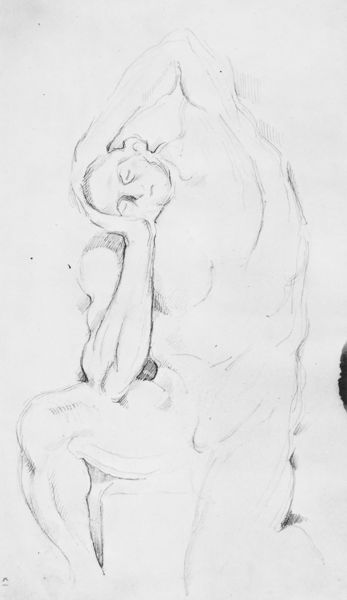
Titel: nach l’Écorché (Skizzenbuch A.I.C. S.11)
Künstler: Paul Cézanne
Institution: Chicago, The Art Institute
Schlagwörter: akt, hand, kopf, mann, nackt, sitzen, brust, frau, grau, hell, mund, nase, ohr, schwarz, skizze, stützen, weiss, zeichnung, arm, arme, augen, gesicht, hände, blatt, beine, bein, grafik, graphik, linien, oberkörper, geneigt, schraffur, bleistift, entwurf, muskel, gesischt, muskolös